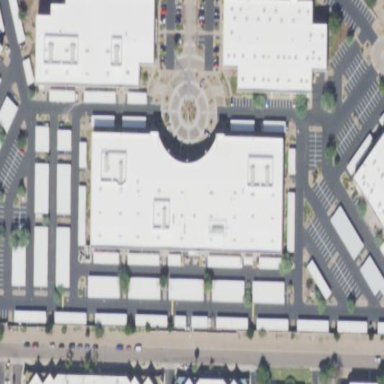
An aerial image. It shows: Building.